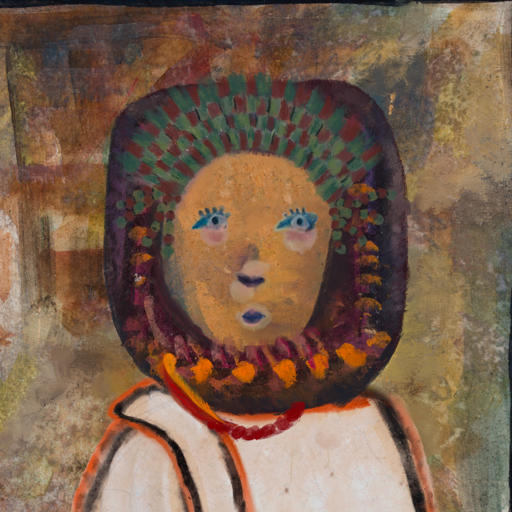
Background: Mosgoul, Head And Neck Front: In_The_Sun, Face Front: Hill_Girl, Bust: Roy_Bahadur, Hair Front: Doll, Head Accessory: After_Raid_Crown, Second Necklace: Blank, Necklace: Pipe, Baby: Blank